Brain MRI, t2w sequence, axial 2D slice.
Patient: age 33, sex F, weight 78 kg, height 1.78 m
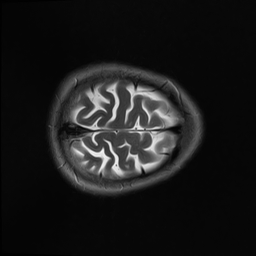